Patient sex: M
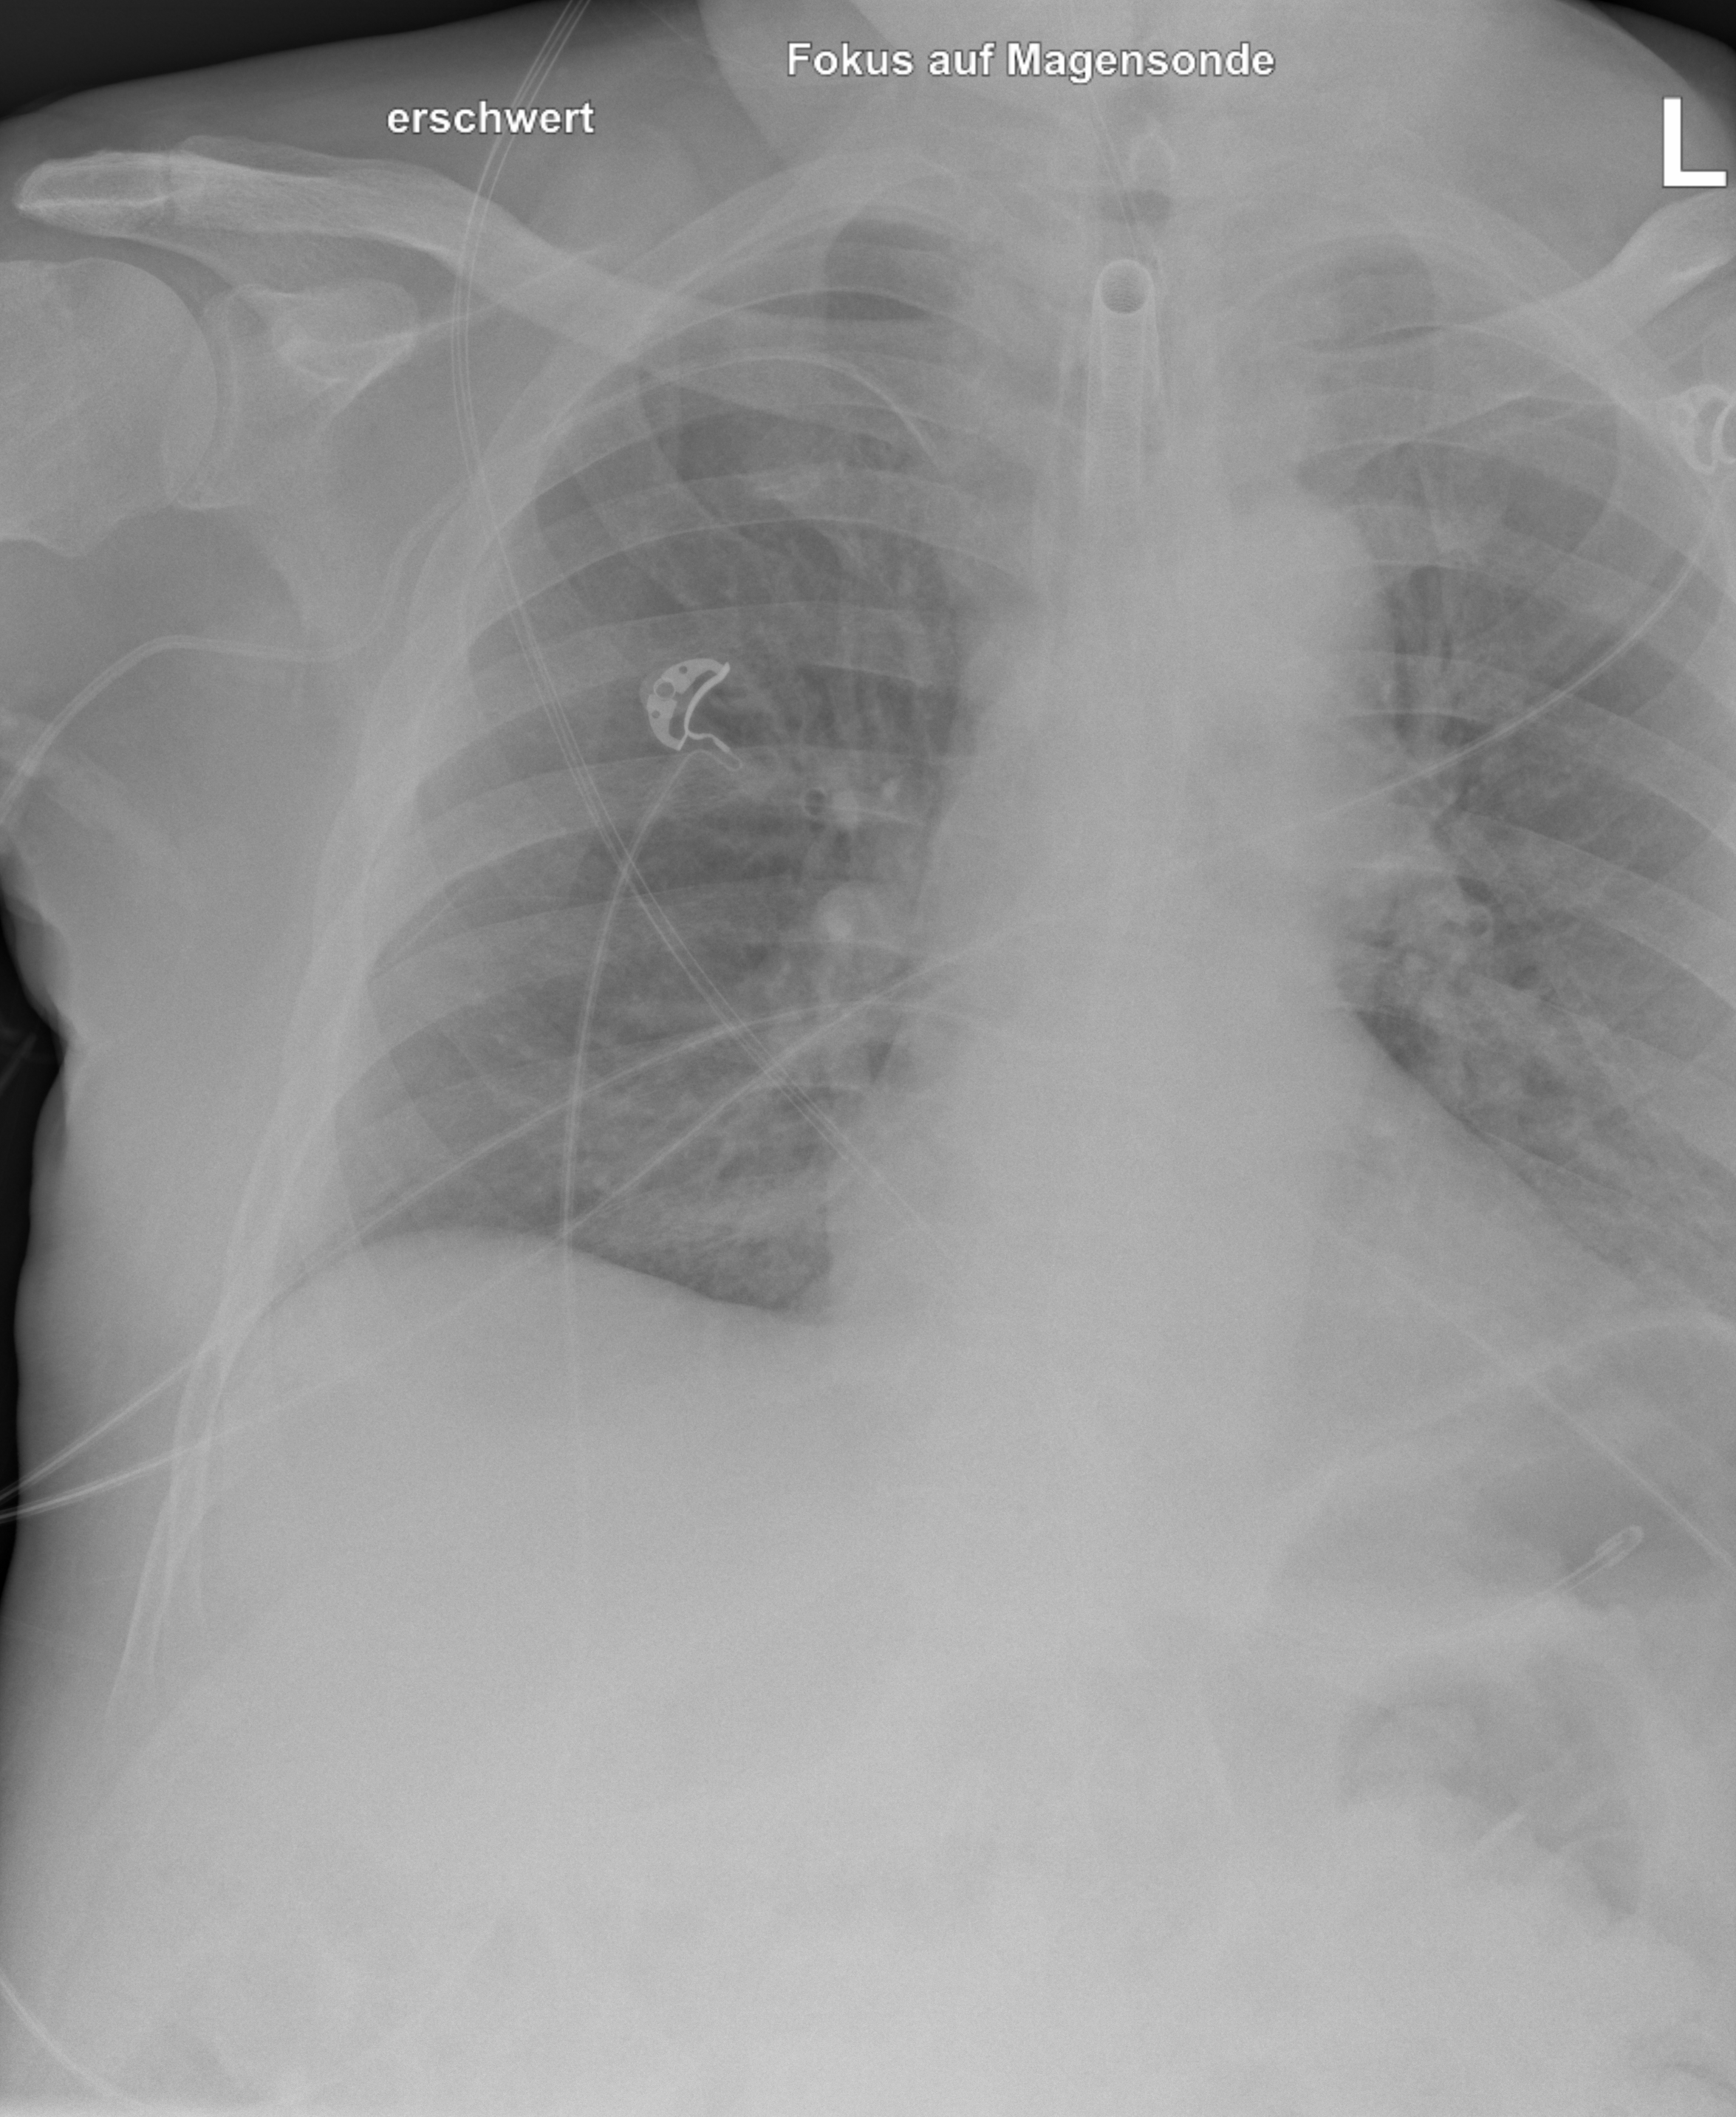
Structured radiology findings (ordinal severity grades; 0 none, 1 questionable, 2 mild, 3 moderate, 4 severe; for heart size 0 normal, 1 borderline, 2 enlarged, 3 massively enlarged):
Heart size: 0
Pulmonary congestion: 2
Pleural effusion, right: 0
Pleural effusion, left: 0
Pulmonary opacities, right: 2
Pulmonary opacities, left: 2
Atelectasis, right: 0
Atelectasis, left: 0